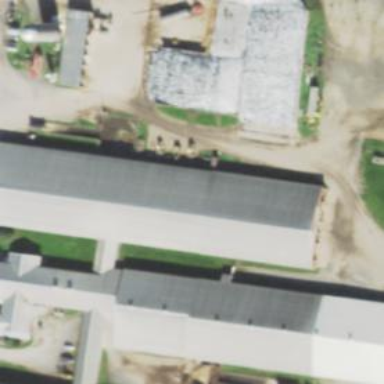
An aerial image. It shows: Farm auxiliary building.